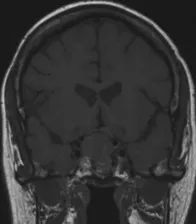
Coronal T1WI.
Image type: radiology (mri)